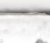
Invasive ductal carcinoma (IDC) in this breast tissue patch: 0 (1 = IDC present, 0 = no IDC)